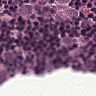
Metastatic tissue present: yes